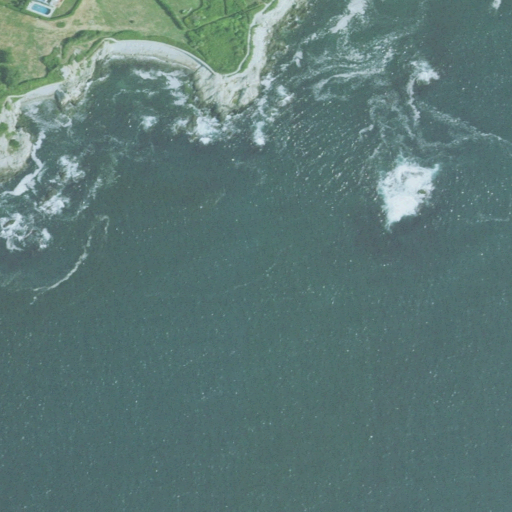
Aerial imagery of bench in Rhode Island named Coggeshall Ledge containing open water, grassland, barren land, open development, and medium intensity development